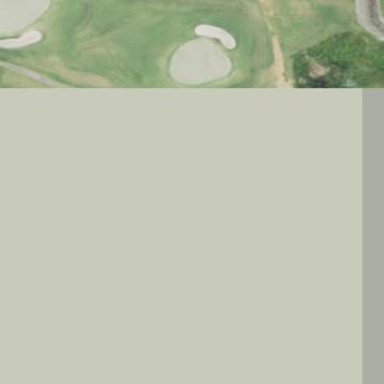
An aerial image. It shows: Grassy area designated as golf fairway.